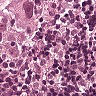
Metastatic tissue present: yes